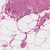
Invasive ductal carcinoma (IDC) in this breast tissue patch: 0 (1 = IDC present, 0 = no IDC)